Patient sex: M
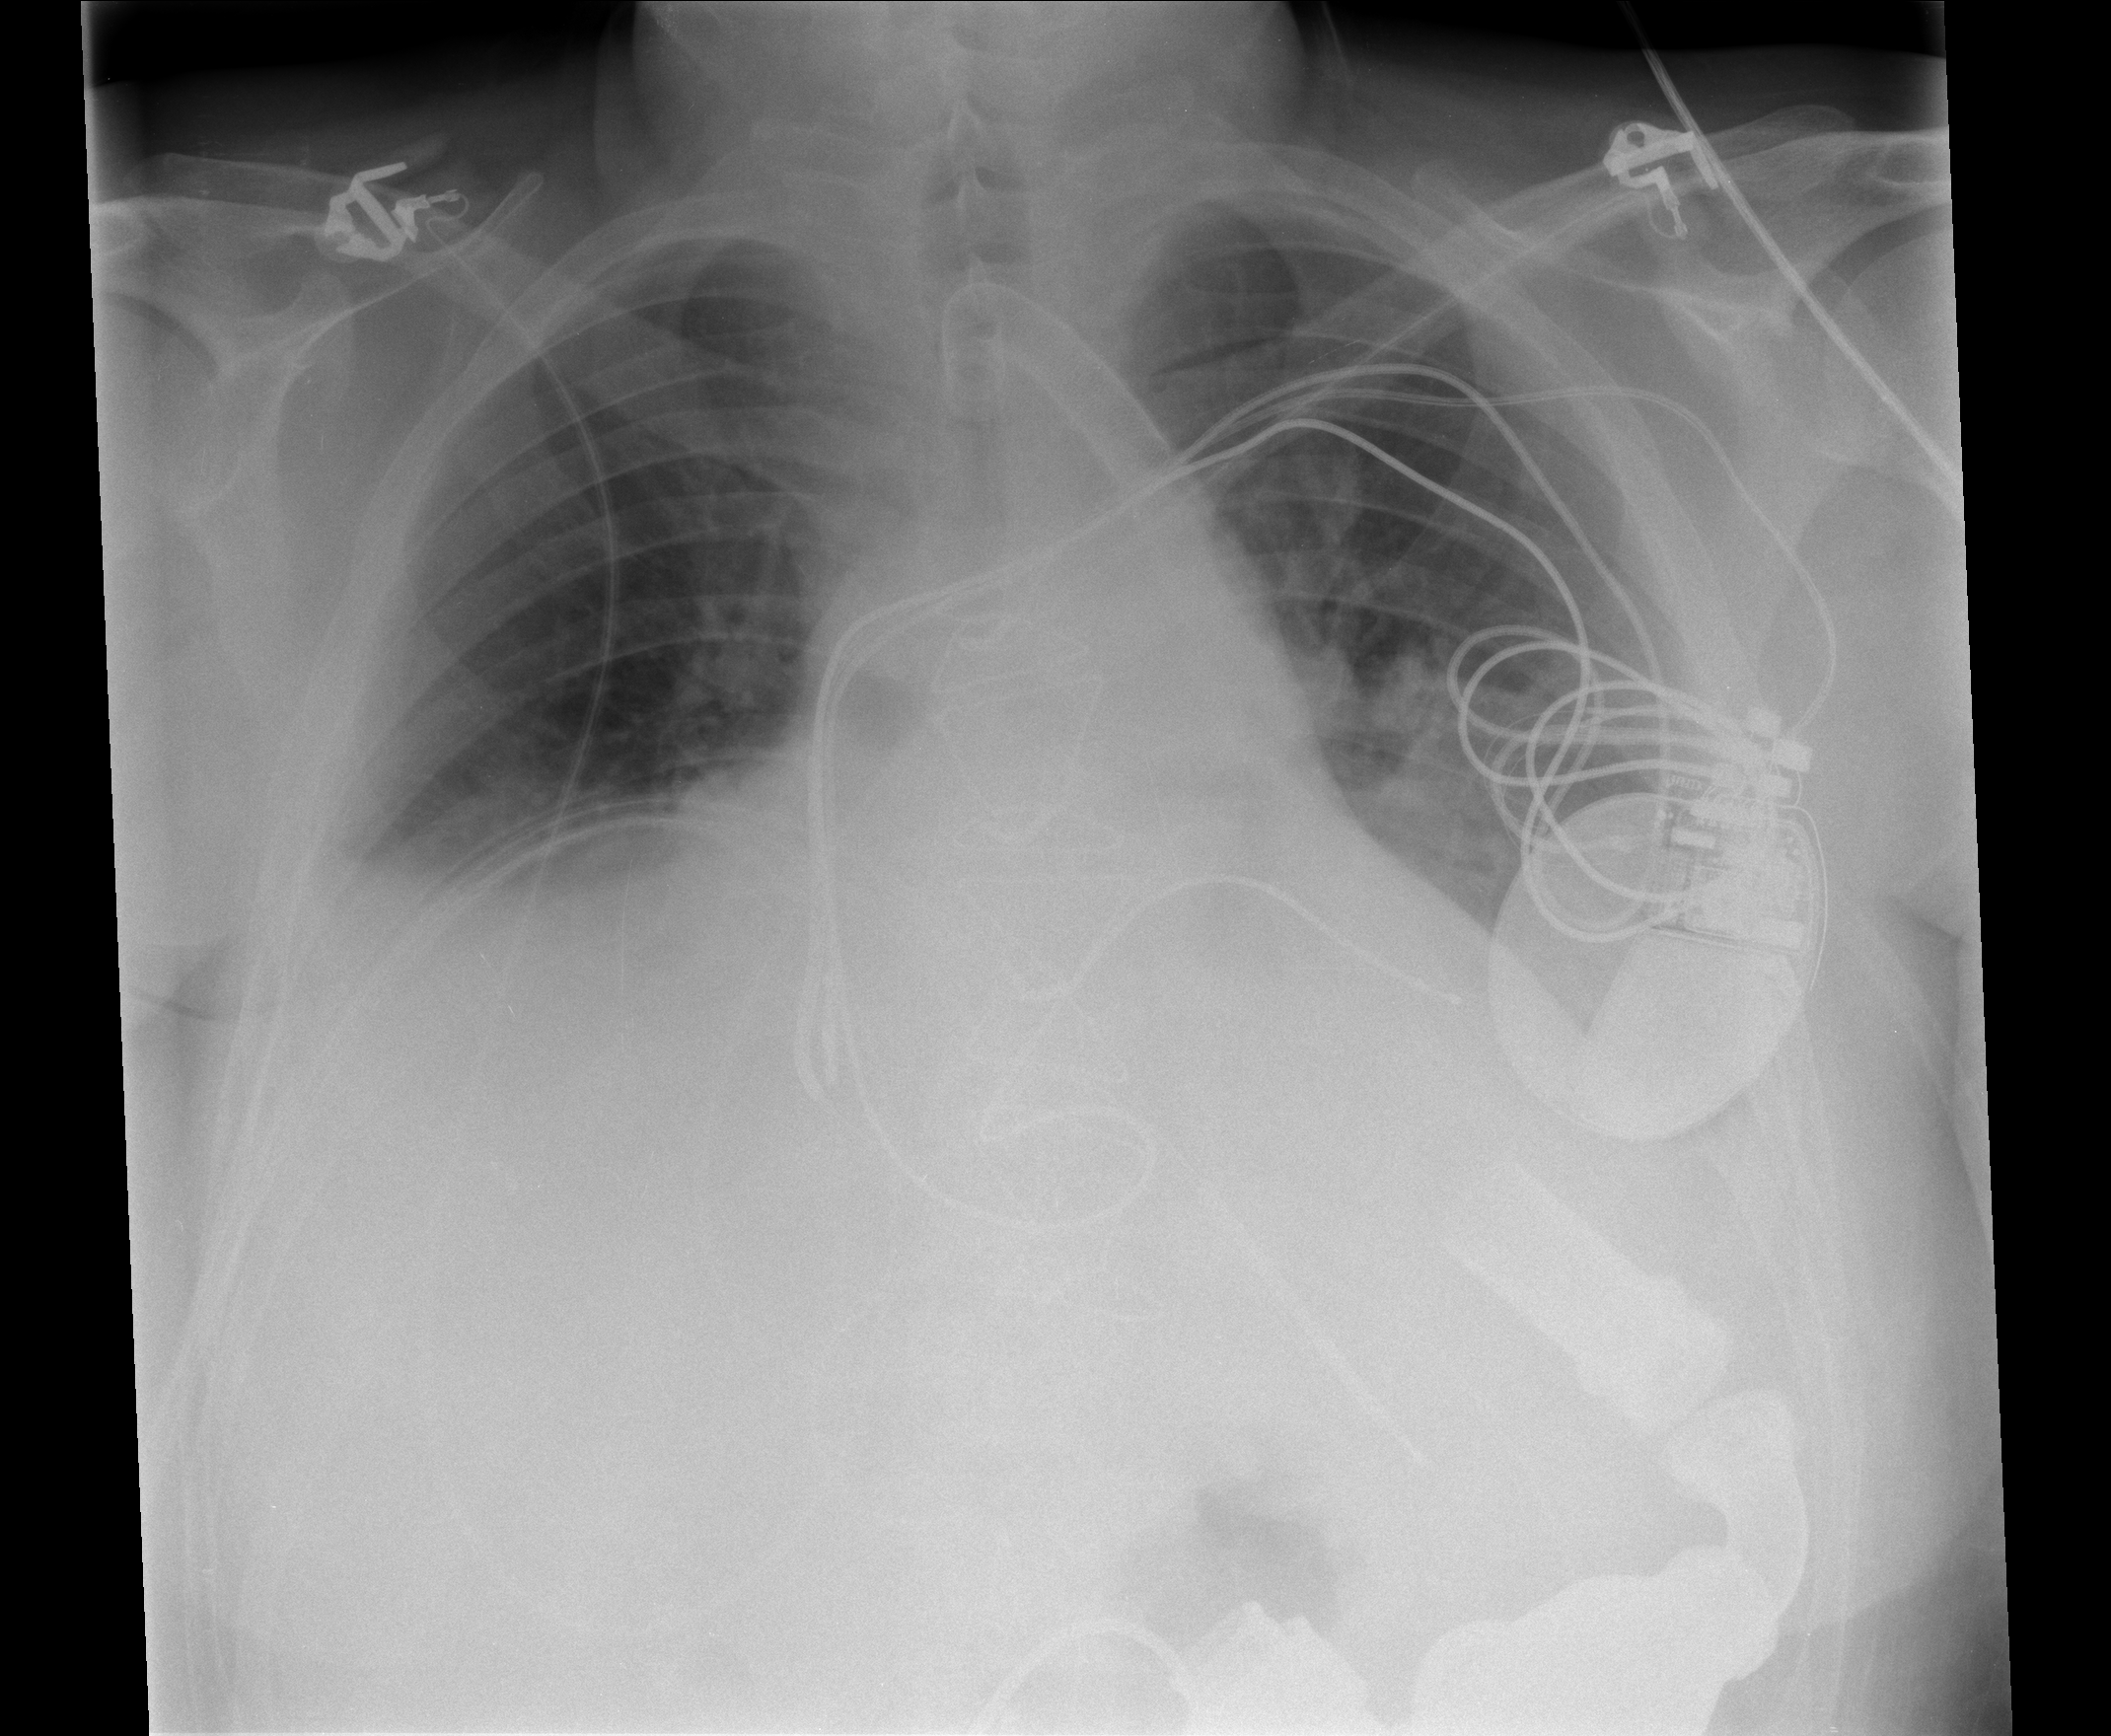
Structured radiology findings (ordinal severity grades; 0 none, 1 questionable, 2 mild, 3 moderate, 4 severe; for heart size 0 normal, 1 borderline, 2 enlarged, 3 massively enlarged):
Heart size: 2
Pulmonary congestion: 2
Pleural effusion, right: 2
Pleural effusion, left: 2
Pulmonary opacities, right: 2
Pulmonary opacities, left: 2
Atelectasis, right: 3
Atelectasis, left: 2